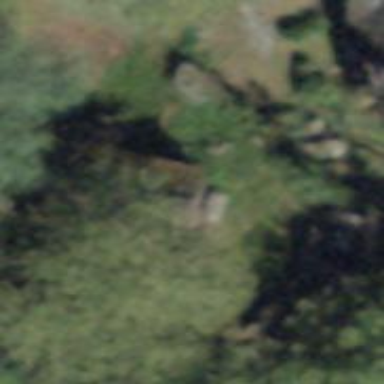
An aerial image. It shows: Bench.